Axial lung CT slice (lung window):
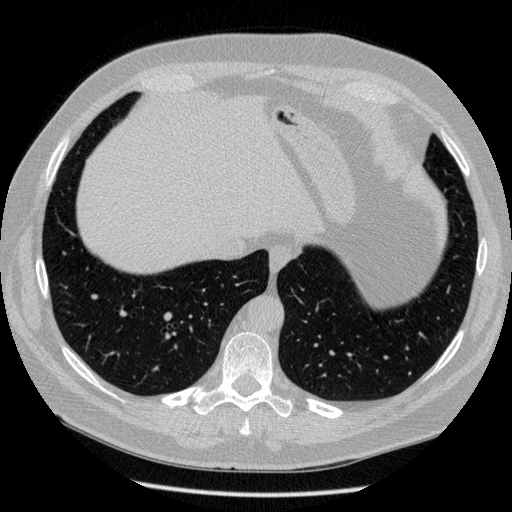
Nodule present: no